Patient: sex F, age 65
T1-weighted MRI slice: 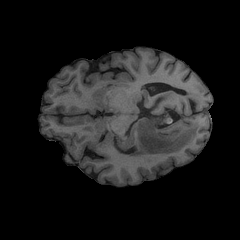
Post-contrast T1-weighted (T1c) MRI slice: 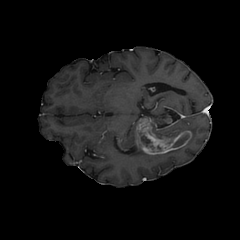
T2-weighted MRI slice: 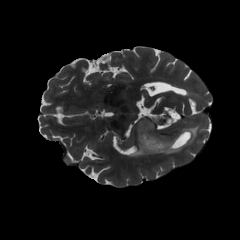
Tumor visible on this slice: yes
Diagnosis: Glioblastoma, IDH-wildtype
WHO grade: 4